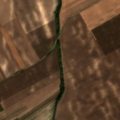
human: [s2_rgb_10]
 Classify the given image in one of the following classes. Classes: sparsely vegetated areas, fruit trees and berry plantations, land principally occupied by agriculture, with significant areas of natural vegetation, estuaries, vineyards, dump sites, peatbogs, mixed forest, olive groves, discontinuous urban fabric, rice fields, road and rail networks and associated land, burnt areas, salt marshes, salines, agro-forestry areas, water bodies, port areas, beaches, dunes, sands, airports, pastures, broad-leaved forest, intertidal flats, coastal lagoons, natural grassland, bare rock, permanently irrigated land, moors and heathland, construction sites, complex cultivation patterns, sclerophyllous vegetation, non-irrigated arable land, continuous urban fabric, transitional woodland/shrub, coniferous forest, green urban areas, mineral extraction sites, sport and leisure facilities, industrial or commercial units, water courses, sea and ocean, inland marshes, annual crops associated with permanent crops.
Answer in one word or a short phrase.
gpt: non-irrigated arable land